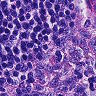
Metastatic tissue present: no